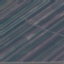
Land use / land cover class: PermanentCrop